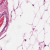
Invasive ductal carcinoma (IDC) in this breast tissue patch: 0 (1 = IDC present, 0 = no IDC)